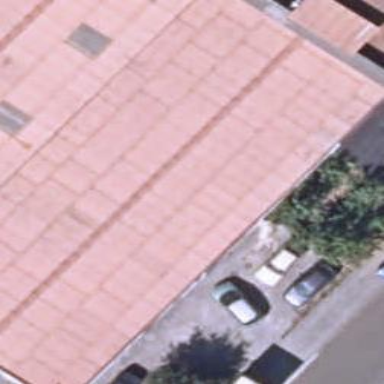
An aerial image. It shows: Industrial building.